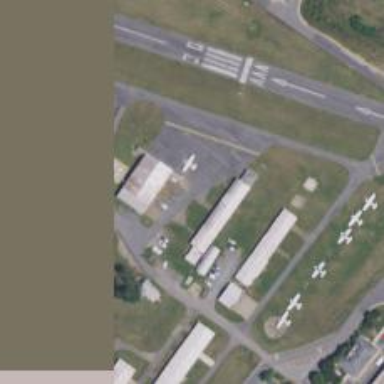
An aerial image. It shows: View of taxiway at the airport.